Question: Is there a way to accomplish the following in <URL>?
I am specifically asking about the elegantly printed numbers at the top of each bar.
In this particular specimen it is easy to guess the values but such a feature would be useful if the y-axis run in the thousands or more. In such a case, the length of the bar wouldn't much help to discover the exact value.

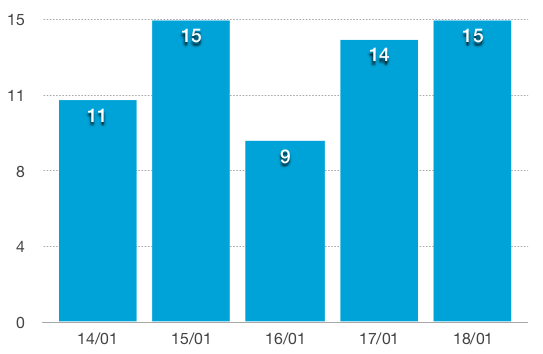
Answer: Yes, it is possible. You need to specify 'ItemLabelPosition' in 'CategoryItemLabelGenerator'.
For example:
'''
renderer.setBaseItemLabelGenerator(new StandardCategoryItemLabelGenerator());
renderer.setBaseItemLabelsVisible(true);
ItemLabelPosition position = new ItemLabelPosition(ItemLabelAnchor.OUTSIDE12,
TextAnchor.TOP_CENTER);
renderer.setBasePositiveItemLabelPosition(position);
'''

'''
import javax.swing.JFrame;
import javax.swing.SwingUtilities;
import org.jfree.chart.ChartFactory;
import org.jfree.chart.ChartPanel;
import org.jfree.chart.JFreeChart;
import org.jfree.chart.labels.ItemLabelAnchor;
import org.jfree.chart.labels.ItemLabelPosition;
import org.jfree.chart.labels.StandardCategoryItemLabelGenerator;
import org.jfree.chart.plot.CategoryPlot;
import org.jfree.chart.plot.PlotOrientation;
import org.jfree.chart.renderer.category.CategoryItemRenderer;
import org.jfree.data.category.DefaultCategoryDataset;
import org.jfree.ui.TextAnchor;
public class DemoBarChart {
public DemoBarChart() {
DefaultCategoryDataset dataset = new DefaultCategoryDataset();
dataset.setValue(6, "test", "A");
dataset.setValue(7, "test", "B");
dataset.setValue(15, "test", "C");
JFreeChart chart = ChartFactory.createBarChart(
"Demo", "Test", "Value", dataset,
PlotOrientation.VERTICAL, false, false, false);
CategoryItemRenderer renderer = ((CategoryPlot)chart.getPlot()).getRenderer();
renderer.setBaseItemLabelGenerator(new StandardCategoryItemLabelGenerator());
renderer.setBaseItemLabelsVisible(true);
ItemLabelPosition position = new ItemLabelPosition(ItemLabelAnchor.OUTSIDE12,
TextAnchor.TOP_CENTER);
renderer.setBasePositiveItemLabelPosition(position);
JFrame frame = new JFrame("DemoTable");
frame.setDefaultCloseOperation(JFrame.EXIT_ON_CLOSE);
frame.add(new ChartPanel(chart));
frame.setLocationByPlatform(true);
frame.pack();
frame.setVisible(true);
}
public static void main(String[] args) {
SwingUtilities.invokeLater(new Runnable() {
public void run() {
new DemoBarChart();
}
});
}
}
'''
In current JFreeChart version (1.5.0), the "Base" in methods name has changed to Default.
For example:
'''
renderer.setDefaultItemLabelGenerator(new StandardCategoryItemLabelGenerator());
renderer.setDefaultItemLabelsVisible(true);
ItemLabelPosition position = new ItemLabelPosition(ItemLabelAnchor.OUTSIDE12,
TextAnchor.TOP_CENTER);
renderer.setDefaultPositiveItemLabelPosition(position);
'''